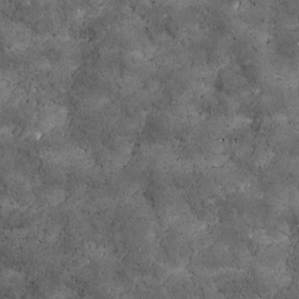
Label: non_frost